Question: I conduct backtesting for some of my trading and I have very large '.HTM' files that are local. They are about 250mb a piece and I am having trouble reading them into R to conduct some data analysis on the dataset. I have tried to copy and paste the data from the local file, into excel, then to read into R, but the file is so large that I am unable to copy all of the data into excel successfully before the webpage or excel crashes.
I am trying to conduct the following:
1.Read in '.htm' file successfully into R
2.Parse through the table below the text at the top of the page and the image in the center of the page
3.Place the data that has the columns and rows into a data frame to conduct data analysis
Does anyone have any savy ideas to read in this data? I have tried 'getURL', 'read.lines' using packages 'RCurl','rlist' and 'XML' but have not been successful.
I would appreciate any help/feedback

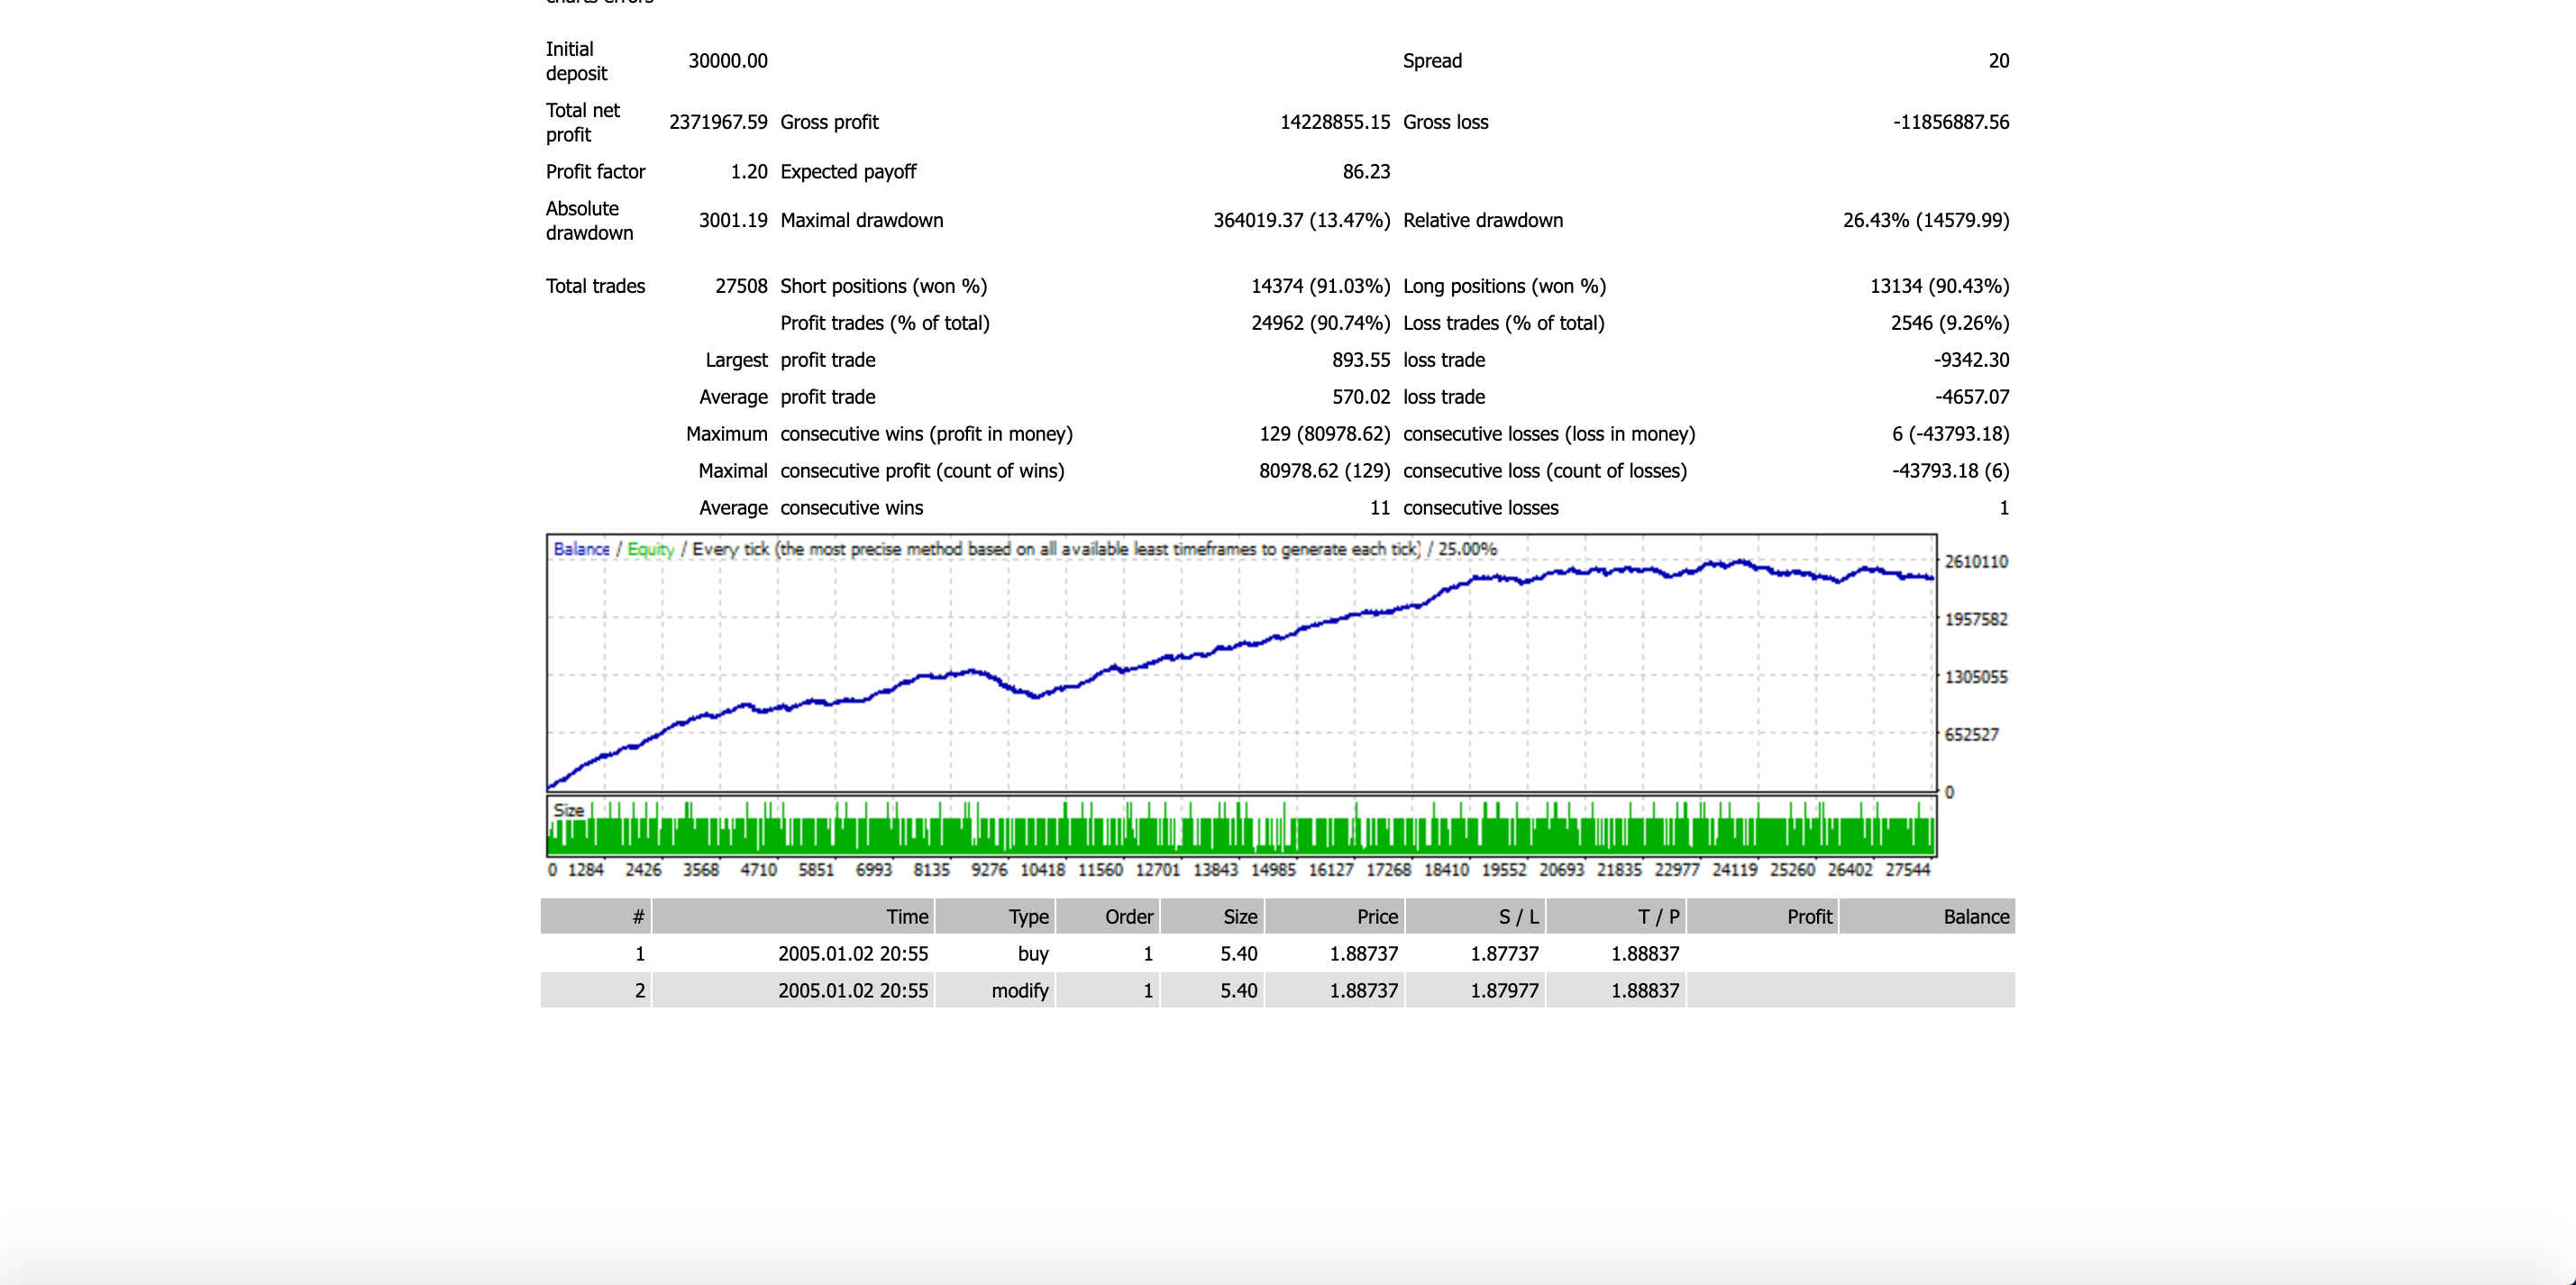
Answer: Something like:
'''
require(dplyr)
require(plyer)
require(data.table)
require(jsonlite)
require(httr)
require(rvest)
require(XML)
require(plyr)
COLORDER = c("symbol", "code", "type", "expiry", "strike", "premium", "bid", "ask", "volume", "open.interest", "retrieved")
# AUSTRALIAN OPTIONS --------------------------------------------------------------------------------------------------
# ASX is the Australian Securities Exchange.
URLASX = 'http://www.asx.com.au/asx/markets/optionPrices.do?by=underlyingCode&underlyingCode=%s&expiryDate=&optionType=B'
getOptionChainAsx <- function(symbol) {
url = sprintf(URLASX, symbol)
html <- read_html(url)
# Use the second element in the list (the first element gives data on the underlying stock)
#
options = (html %>% html_nodes("table.options") %>% html_table(header = TRUE))[[2]] %>%
plyr::rename(c("Bid" = "bid", "Offer" = "ask", "Openinterest" = "open.interest", "Volume" = "volume", "Expirydate" = "expiry",
"P/C" = "type", "Margin Price" = "premium", "Exercise" = "strike", "Code" = "code")) %>%
transform(
symbol = symbol,
code = code,
retrieved = Sys.time(),
open.interest = suppressWarnings(as.integer(gsub(",", "", open.interest))),
premium = suppressWarnings(as.numeric(premium)),
bid = suppressWarnings(as.numeric(bid)),
ask = suppressWarnings(as.numeric(ask)),
volume = suppressWarnings(as.integer(gsub(",", "", volume))),
expiry = as.Date(expiry, format = "%d/%m/%Y")
) %>% dplyr::arrange(type, strike, expiry)
options[, COLORDER]
}
getOptionChainAsx("BHP")
'''